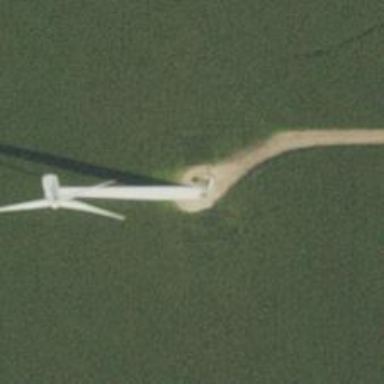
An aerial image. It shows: Wind generator using wind turbines of horizontal axis.